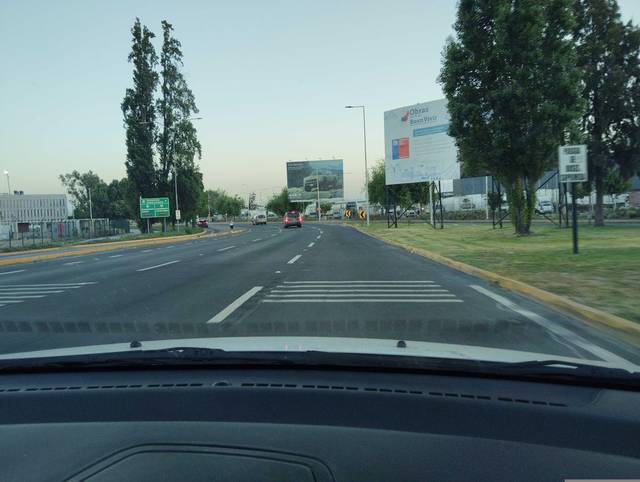
Region: Chile
Coordinates: -33.409, -70.792